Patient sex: M
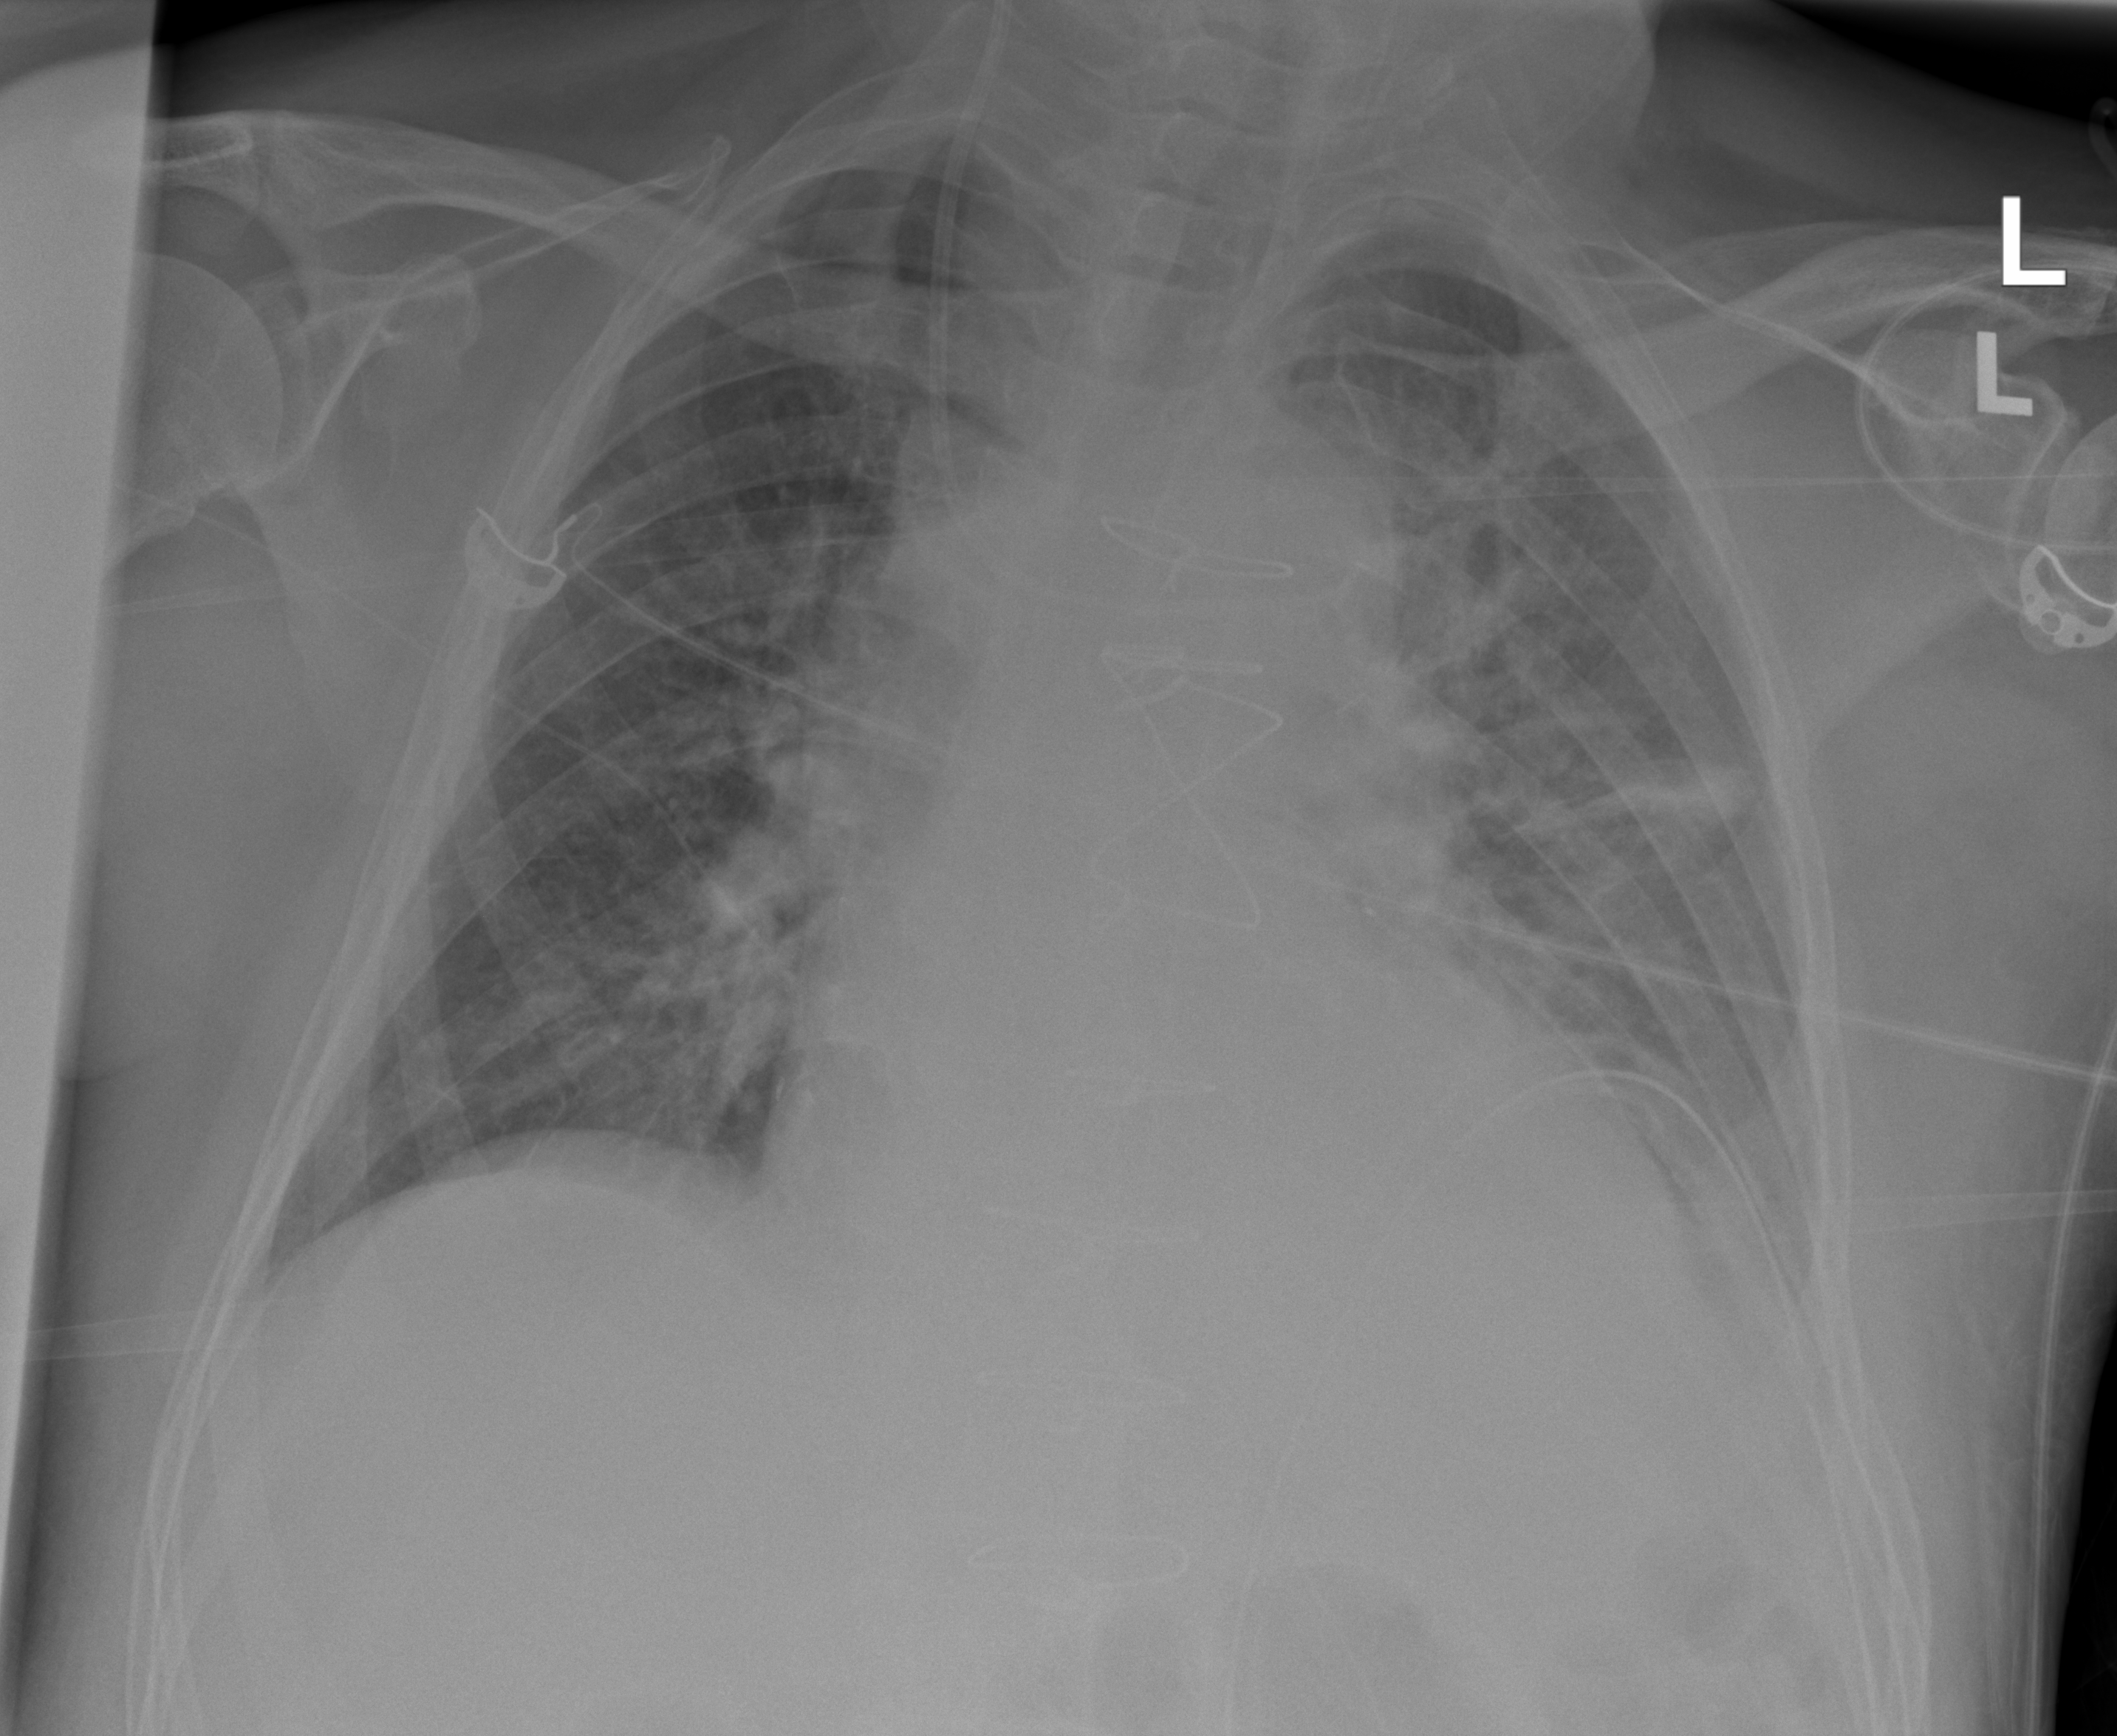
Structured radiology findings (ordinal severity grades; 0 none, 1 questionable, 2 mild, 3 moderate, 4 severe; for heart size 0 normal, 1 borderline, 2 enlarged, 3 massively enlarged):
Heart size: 1
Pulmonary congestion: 2
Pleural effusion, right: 0
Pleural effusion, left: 2
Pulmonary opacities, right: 2
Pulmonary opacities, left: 2
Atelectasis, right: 2
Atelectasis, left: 2